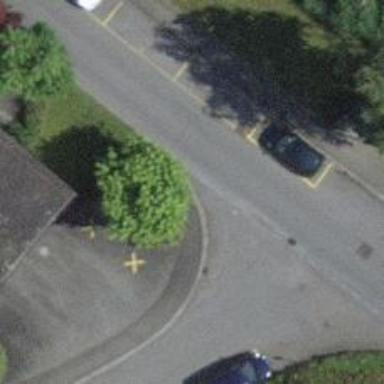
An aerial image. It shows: Kerb serving as barrier.